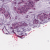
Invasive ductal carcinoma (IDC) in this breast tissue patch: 1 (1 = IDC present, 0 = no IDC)